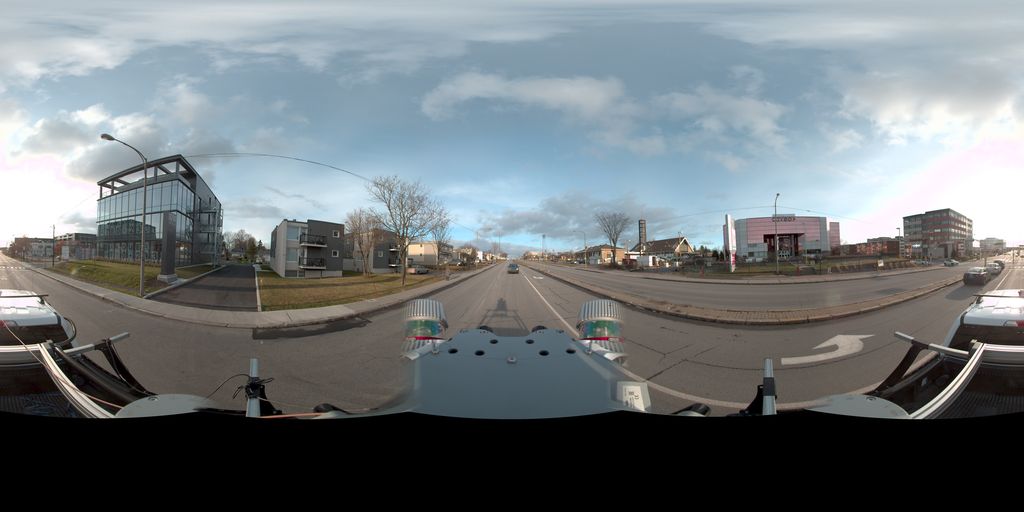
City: quebec_city